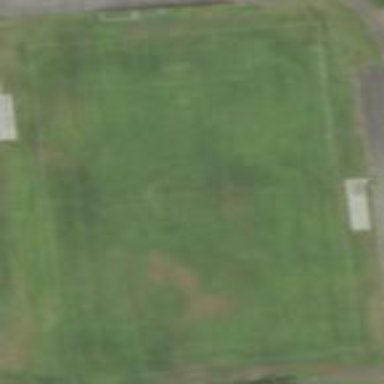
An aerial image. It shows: Soccer pitch for leisure land activities.